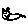
Label: cat